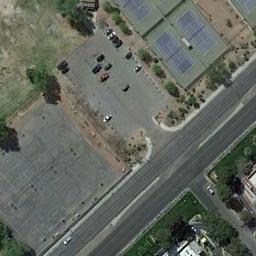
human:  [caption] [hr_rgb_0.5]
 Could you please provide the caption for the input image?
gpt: There are many cars in the parking lot next to the tennis courts .

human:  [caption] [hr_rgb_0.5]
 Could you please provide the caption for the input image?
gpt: Tennis court next to parking lot and road .

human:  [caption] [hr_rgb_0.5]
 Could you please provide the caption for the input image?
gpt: There are several cars parked by the tennis court .

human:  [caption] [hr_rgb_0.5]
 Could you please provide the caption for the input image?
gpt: The tennis court is on the grass next to parking lot .

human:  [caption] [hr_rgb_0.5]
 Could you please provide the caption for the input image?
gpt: There are some cars beside the tennis courts .